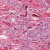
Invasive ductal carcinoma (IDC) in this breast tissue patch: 0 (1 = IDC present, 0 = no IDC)